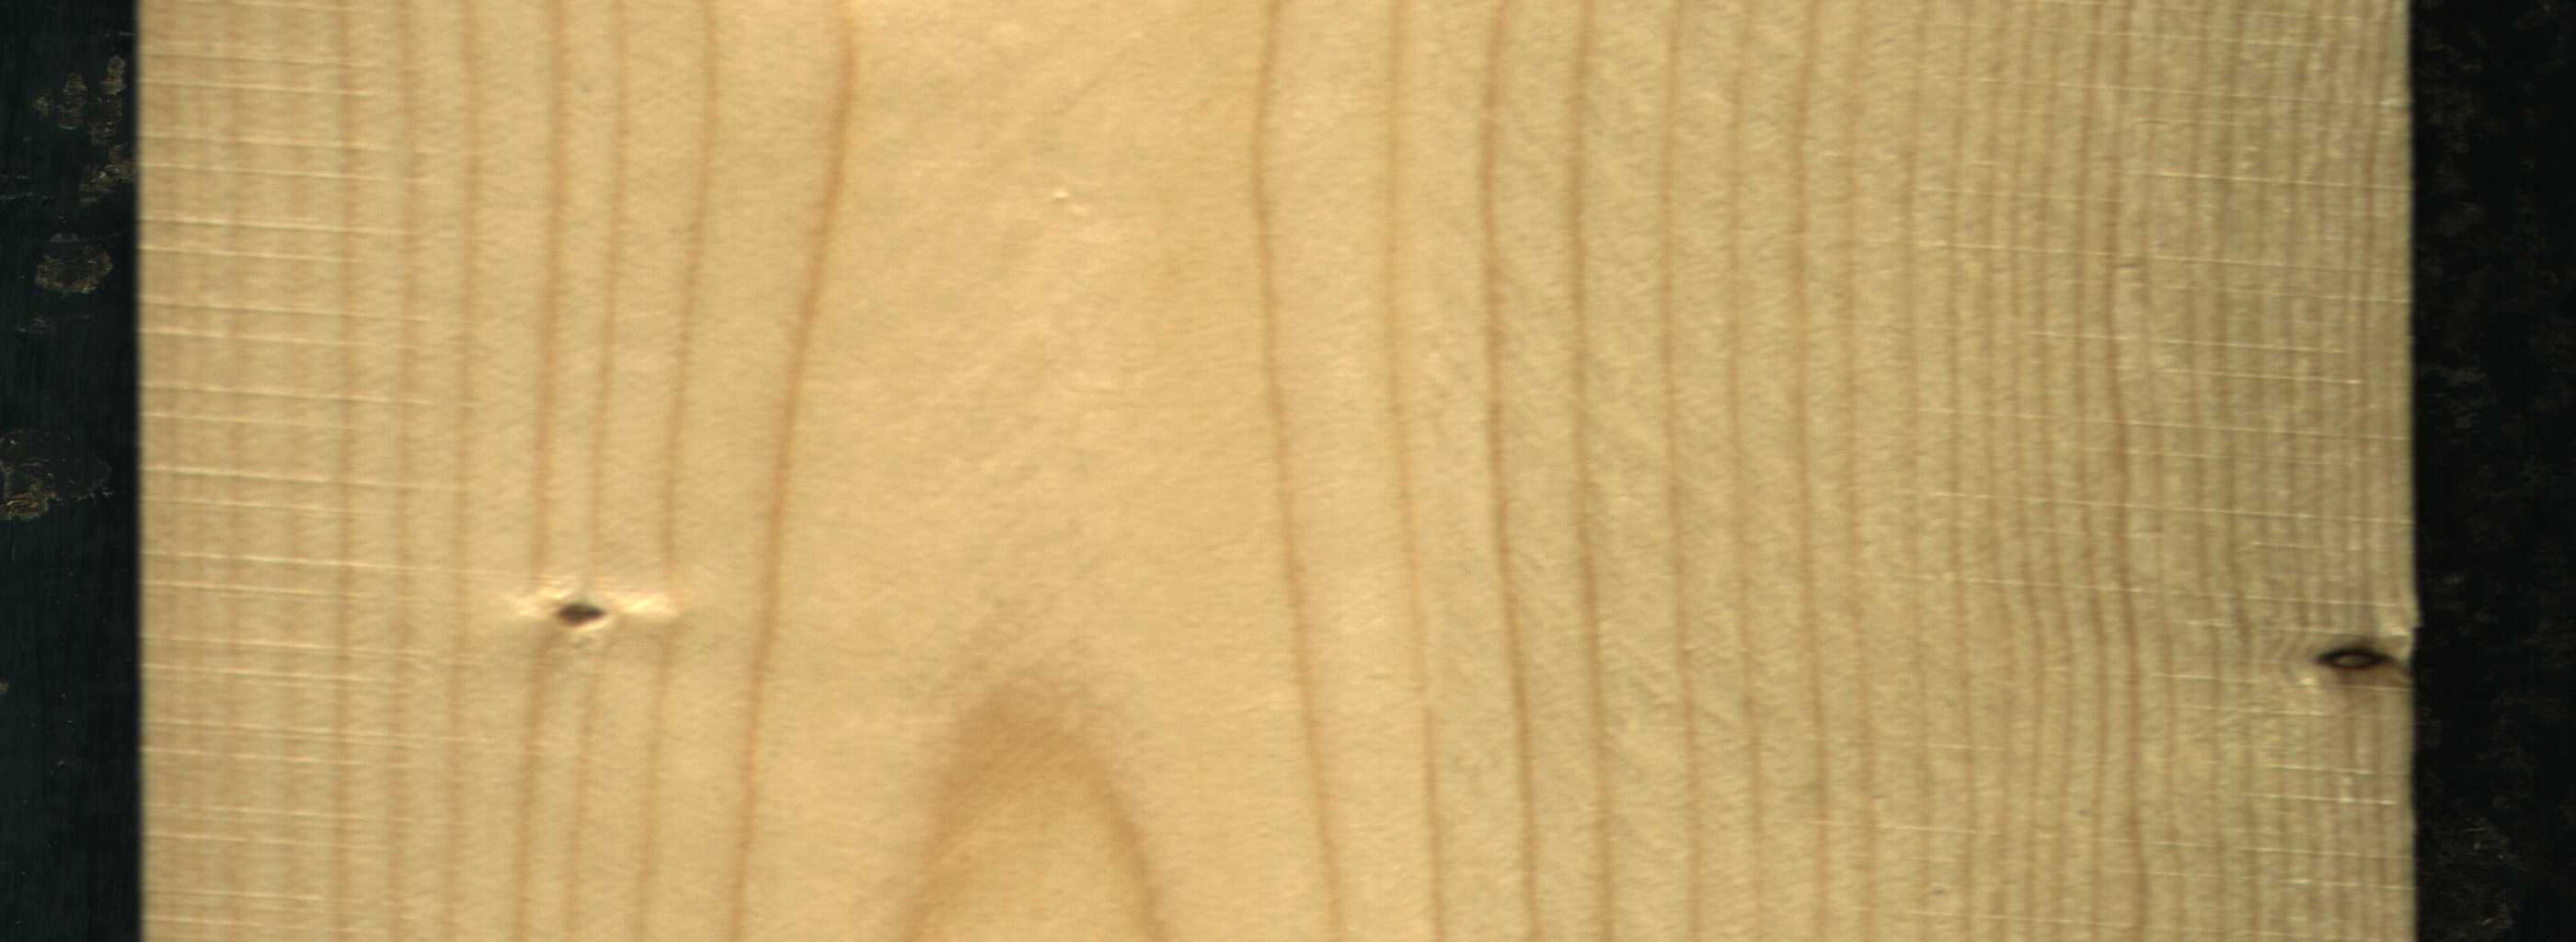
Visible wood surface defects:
Dead_Knot
Live_Knot